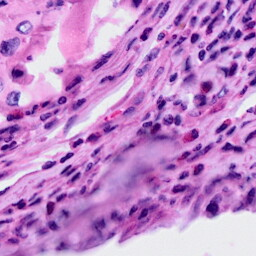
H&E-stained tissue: Cervix